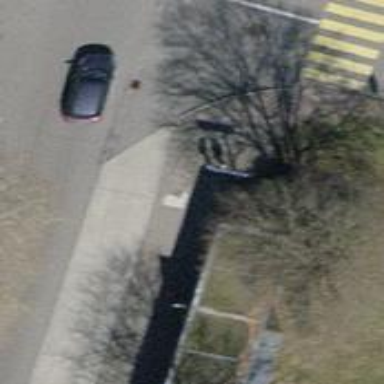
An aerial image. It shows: Platform for public transport with shelter.